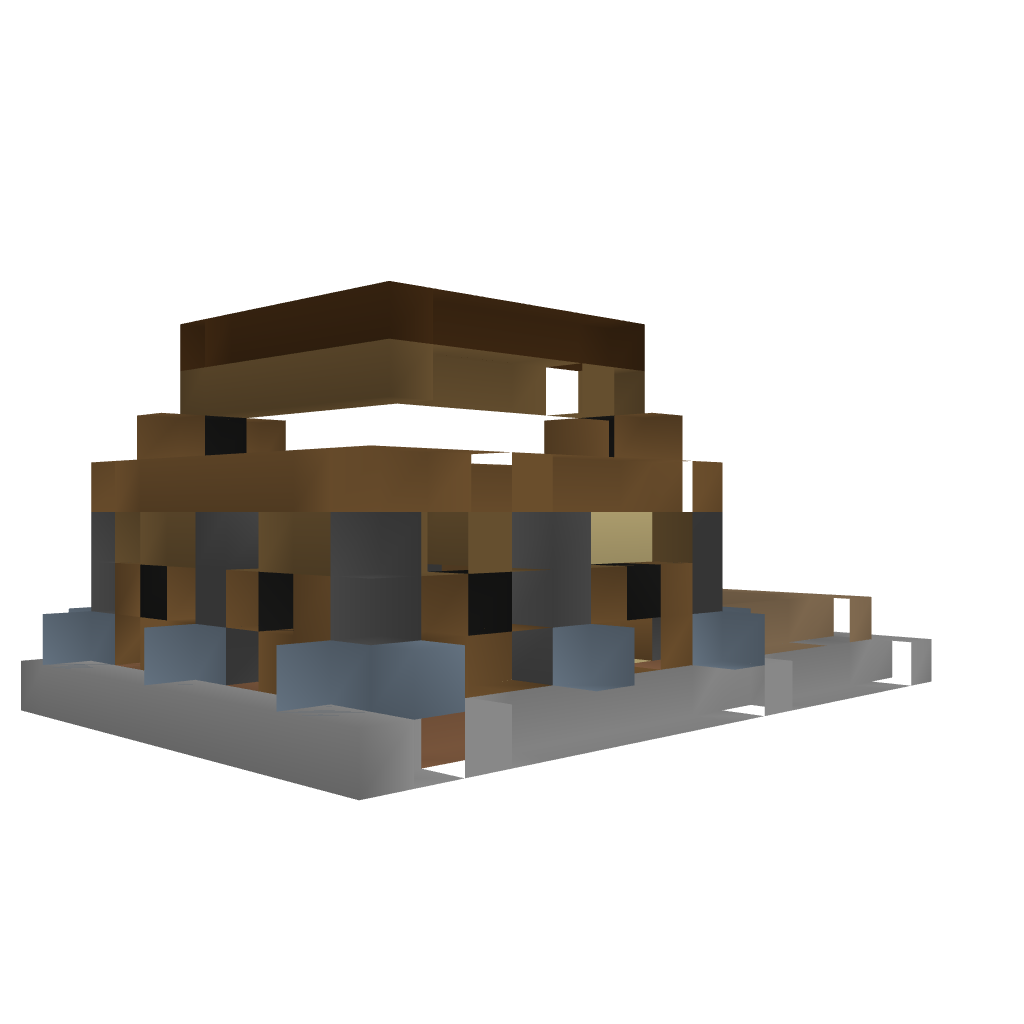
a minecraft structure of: Medieval farmer house